Question: I have a sprite which shoots bullets. Sometimes bullets also shoot out of invisible shooters.
The switch from opponent to shooter mid-program works but when I want the bullets to shoot in a certain way, with delays between each shot, the bullets seem to become a single line (the purple thing in the image is the bullets):

The mechanic works when it's the opponent shooting, but not when it's the invisible square.
Why is this happening? Is there a small bug I need to fix?
Here's my code:
'''
import pygame
import time
import itertools
import os
pygame.init()
SCREENWIDTH = 1000
SCREENHEIGHT = 650
screen = pygame.display.set_mode([SCREENWIDTH, SCREENHEIGHT])
screen.fill((255, 123, 67))
pygame.draw.rect(screen, (230, 179, 204), (0, 50, 1000, 650), 0)
background = screen.copy()
clock = pygame.time.Clock()
stageon = True
class Spell:
def __init__(self, bullet, pattern, speed, loop, tick_delay):
self.bullet = bullet
self.pattern = pattern
self.speed = speed
self.loop = loop
self.tick_delay = tick_delay
class Shooter(pygame.sprite.Sprite):
def __init__(self, spell, pos, *groups):
super().__init__(*groups)
self.image = pygame.image.load("Sprites/transparent.jpg")
self.rect = self.image.get_rect(topleft=(pos))
self.pos = pygame.Vector2(pos)
self.start_time = pygame.time.get_ticks()
self.currentspell = spell
self.speed = 3
self.ticks = 1000
def update(self):
time_gone = pygame.time.get_ticks() - self.start_time
if self.currentspell is not None and time_gone > self.currentspell.tick_delay:
self.start_time = pygame.time.get_ticks()
for bullet in self.currentspell.pattern:
if bullet[0] <= time_gone:
Bullet(self.rect.center, bullet[1], self.currentspell.bullet, sprites, bullets)
self.currentspell.loop -= 1
if self.currentspell.loop <= 0:
self.currentspell = None
self.kill()
class Opponent(pygame.sprite.Sprite):
def __init__(self, sprite, sequence, *groups):
super().__init__(*groups)
self.image = sprite
self.rect = self.image.get_rect(topleft=(425, 30))
self.pos = pygame.Vector2(self.rect.topleft)
self.start_time = pygame.time.get_ticks()
self.sequence = sequence
self.spellno = 0
self.currentspell = sequence[self.spellno]
self.speed = 3
self.ticks = 1000
self.shooters = 0
def update(self):
time_gone = pygame.time.get_ticks() - self.start_time
if type(self.currentspell) != Spell:
Shooter(self.currentspell[0], self.currentspell[1], sprites)
self.shooters += 1
if self.shooters != 0:
return
else:
if self.currentspell is not None and time_gone > self.currentspell.tick_delay:
self.start_time = pygame.time.get_ticks()
for bullet in self.currentspell.pattern:
if bullet[0] <= time_gone:
Bullet(self.rect.center, bullet[1], self.currentspell.bullet, sprites, bullets)
self.currentspell.loop -= 1
if self.currentspell.loop <= 0:
self.spellno += 1
if self.spellno >= len(self.sequence):
self.currentspell = None
else:
self.currentspell = self.sequence[self.spellno]
sprites = pygame.sprite.Group()
class Bullet(pygame.sprite.Sprite):
def __init__(self, pos, direction, image, *groups):
super().__init__(*groups)
self.image = image
self.rect = self.image.get_rect(topleft=pos)
self.direction = direction
self.pos = pygame.Vector2(self.rect.topleft)
def update(self):
self.pos += self.direction
self.rect.topleft = (self.pos.x, self.pos.y)
if not screen.get_rect().colliderect(self.rect):
self.kill()
bullets = pygame.sprite.Group()
opponentgroup = pygame.sprite.Group()
img4 = pygame.image.load("Sprites/utd.png")
ut1 = Spell(pygame.image.load("Sprites/purple-glowey.png"),((0, pygame.Vector2(-1, 1) * 4),
(0, pygame.Vector2(-0.5, 1) * 4.5),
(0, pygame.Vector2(0, 1) * 5),
(0, pygame.Vector2(0.5, 1) * 4.5),
(0, pygame.Vector2(1, 1) * 4),),4, 1, 400)
ut2 = Spell(pygame.image.load("Sprites/purple-glowey.png"),((0, pygame.Vector2(1, 0) * 5),),4, 8, 400)
op_spells = [ut1, (ut2, (10, 395))]
OP = Opponent(img4, op_spells, opponentgroup)
sprites.add(OP)
def main():
while stageon:
for events in pygame.event.get():
if events.type == pygame.QUIT or stageon == False:
time.sleep(1)
pygame.quit()
return
sprites.update()
screen.blit(background, (0, 0))
sprites.draw(screen)
pygame.display.update()
clock.tick(100)
if stageon == False:
return
if __name__ == '__main__':
main()
'''
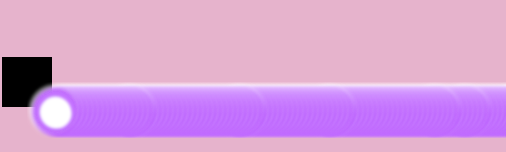
Answer: You problem is this the 'update' function of the 'Opponent' class:
'''
def update(self):
time_gone = pygame.time.get_ticks() - self.start_time
if type(self.currentspell) != Spell:
Shooter(self.currentspell[0], self.currentspell[1], sprites)
self.shooters += 1
...
'''
You use the list 'op_spells = [ut1, (ut2, (10, 395))]', and as you can see, the second element is not an instance of 'Spell'. So the 'if' condition 'if type(self.currentspell) != Spell' will be 'True' and a new 'Shooter' instance will be created.
But the creation of the 'Shooter' instace happens every frame, so you create an infinite number of 'Shooter' instances, which in turn create an infinite number of 'Bullet' instances.
You could change your 'update' function to this:
'''
def update(self):
time_gone = pygame.time.get_ticks() - self.start_time
if self.currentspell is not None:
spell = self.currentspell if type(self.currentspell) == Spell else self.currentspell[0]
shooterpos = None if type(self.currentspell) == Spell else self.currentspell[1]
if time_gone > spell.tick_delay:
if shooterpos:
# we have a position, so create a shooter
Shooter(spell, shooterpos, sprites)
else:
# we don't have a position, so create the Bullets ourself
self.start_time = pygame.time.get_ticks()
for bullet in spell.pattern:
if bullet[0] <= time_gone:
Bullet(self.rect.center, bullet[1], spell.bullet, sprites, bullets)
spell.loop -= 1
# if we have a position or the spell loop is done, go to the next spell
if shooterpos or spell.loop <= 0:
self.spellno += 1
if self.spellno >= len(self.sequence):
self.currentspell = None
else:
self.currentspell = self.sequence[self.spellno]
'''